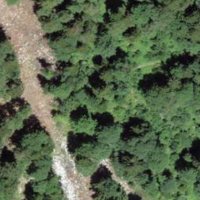
EUNIS habitat code: 43
Species observed at this site:
Lathyrus vernus